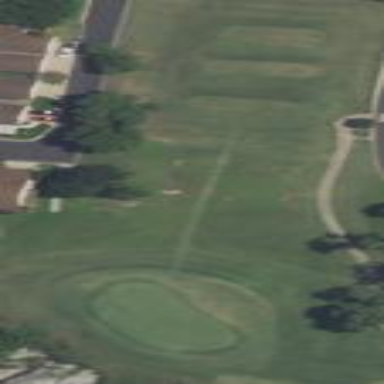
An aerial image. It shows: Rough area in golf course.